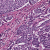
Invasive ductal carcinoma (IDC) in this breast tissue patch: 1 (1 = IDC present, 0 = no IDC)